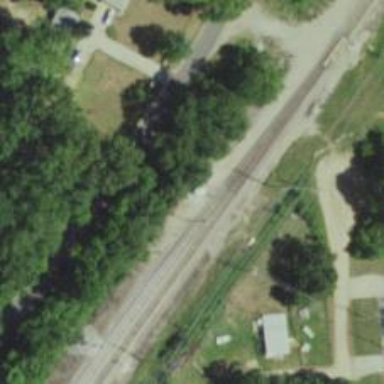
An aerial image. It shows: Outdoor signal box located at the railway.